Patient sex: M
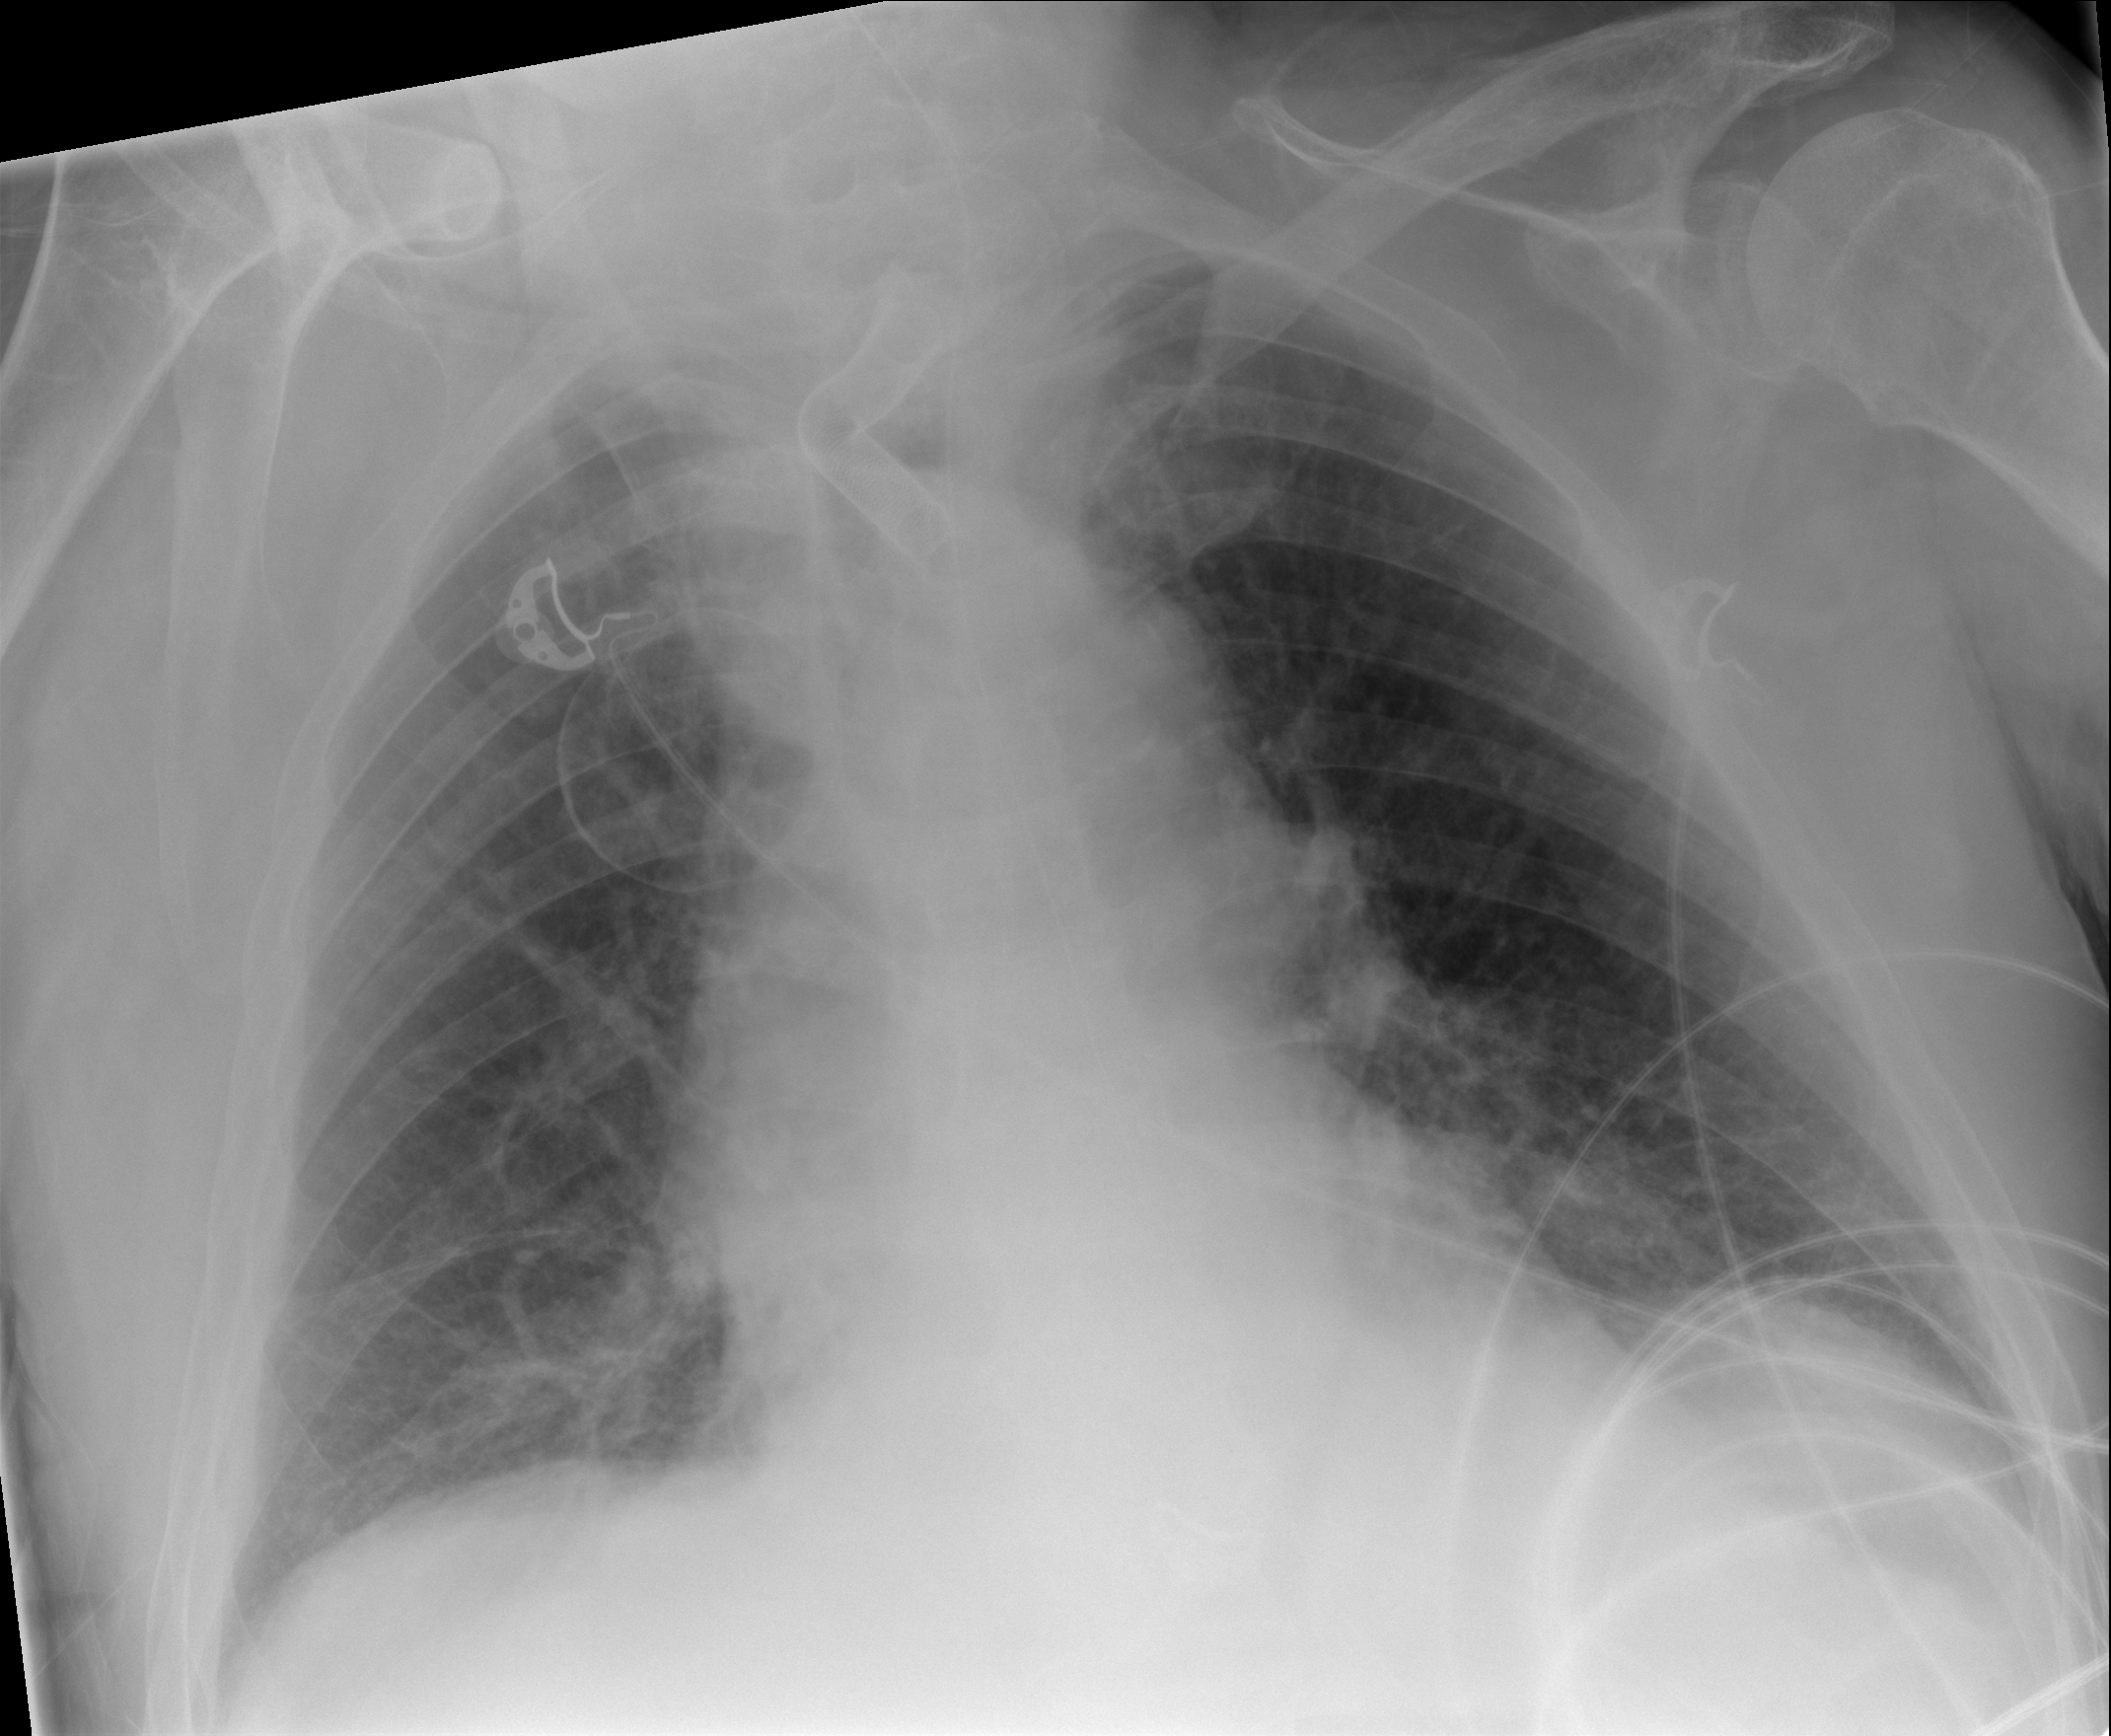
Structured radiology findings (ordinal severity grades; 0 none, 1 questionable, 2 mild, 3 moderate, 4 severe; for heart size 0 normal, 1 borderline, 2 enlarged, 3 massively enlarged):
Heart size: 0
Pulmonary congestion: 2
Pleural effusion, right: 0
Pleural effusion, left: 1
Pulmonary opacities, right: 0
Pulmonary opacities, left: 0
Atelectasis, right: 2
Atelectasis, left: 2